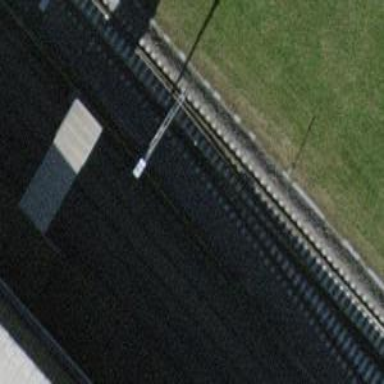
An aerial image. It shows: Railway switch.